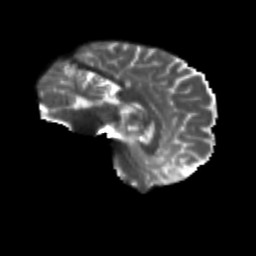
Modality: T2w
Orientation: sagittal
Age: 49
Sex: female
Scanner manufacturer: siemens
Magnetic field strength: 3 T
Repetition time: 4.71 s
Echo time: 0.0906 s